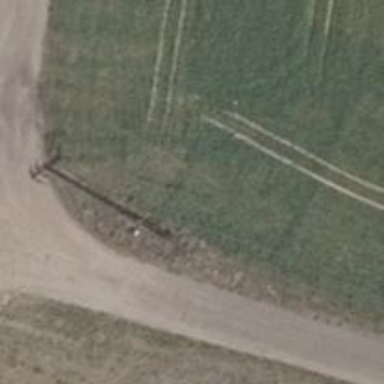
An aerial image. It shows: Power pole.